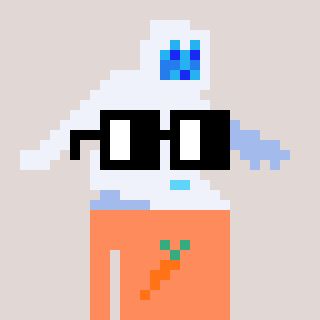
a pixel art character with square black glasses, a yeti-shaped head and a peachy-colored body on a warm background